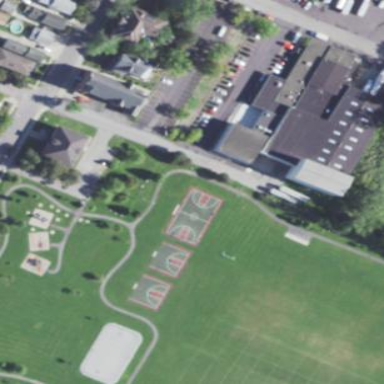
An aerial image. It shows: Basketball court on leisure land pitch.